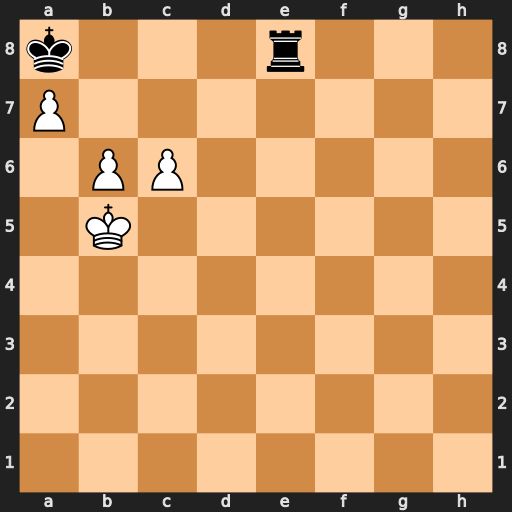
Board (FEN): k3r3/P7/1PP5/1K6/8/8/8/8
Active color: w
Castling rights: -
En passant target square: -
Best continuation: Ka6 Re7 b7+ Rxb7 cxb7#